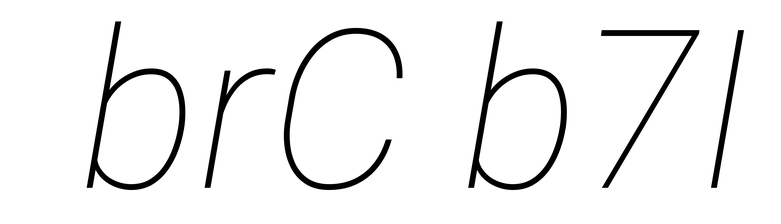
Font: Roboto-Italic_Thin_Italic